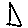
Label: triangle